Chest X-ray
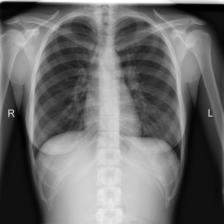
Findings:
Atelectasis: negative
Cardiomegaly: negative
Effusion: negative
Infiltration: negative
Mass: negative
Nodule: negative
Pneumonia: negative
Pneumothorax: negative
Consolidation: negative
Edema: negative
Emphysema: negative
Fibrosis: negative
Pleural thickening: negative
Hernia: negative